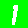
Digit: 1